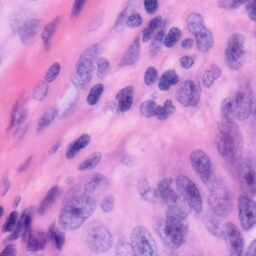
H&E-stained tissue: Skin